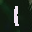
Label: 1